Question:
I am making a photo gallery where all the images are pulled from a MySQL database and displayed on the page using 'echo ('<div class="photo"> <img src="' . $row<URL>. I keep having issues with this the images are not evenly spaced vertically. Can someone please help me with this I have included my source.
'''
<!DOCTYPE html>
<html>
<head>
<link rel="stylesheet" href="css/style1.css">
</head>
<body>
<div class="container">
<?php
require 'DB.php';
try{
$stmt ='SELECT * FROM victoria';
foreach ($conn->query($stmt) as $row)
{
echo ('<div class="photo"> <img src="' . $row['name'] . '" /> </div>');
}
} catch (PDOException $e){
echo 'Connection failed: ' . $e->getMessage();
}
?>
</div>
</body>
</html>
'''
CSS
'''
body{
background-color: #013FF0;
}
.container {
width: 1000px;
background-color: #000000;
text-align: center;
}
.photo{
width: 300px;
height: 300px;
margin-top: 50px;
margin-bottom: 50px;
float: left;
}
.photo img{
width: 250px;
height: auto;
}
'''
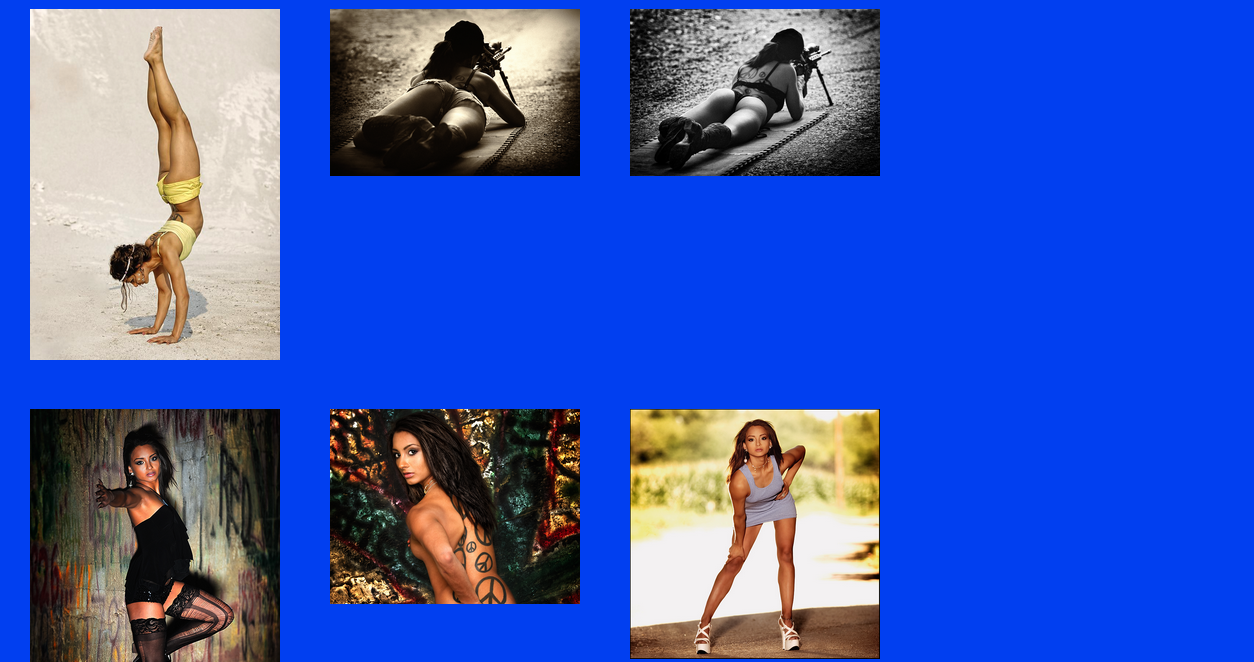
Answer: Add 'line-height: 300px;' and 'vertical-align: middle;' to '.photo':
'''
.photo {
width: 300px;
height: 300px;
margin-top: 50px;
margin-bottom: 50px;
float: left;
text-align: center;
line-height: 300px;
}
.photo img {
vertical-align: middle;
}
'''
Here is a working example: <URL>.